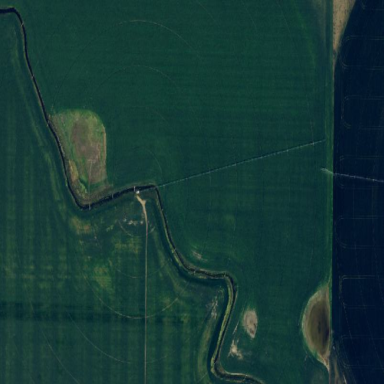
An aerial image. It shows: Farmland with pivot irrigation system.